Question: What is the value of the measurement in the image?
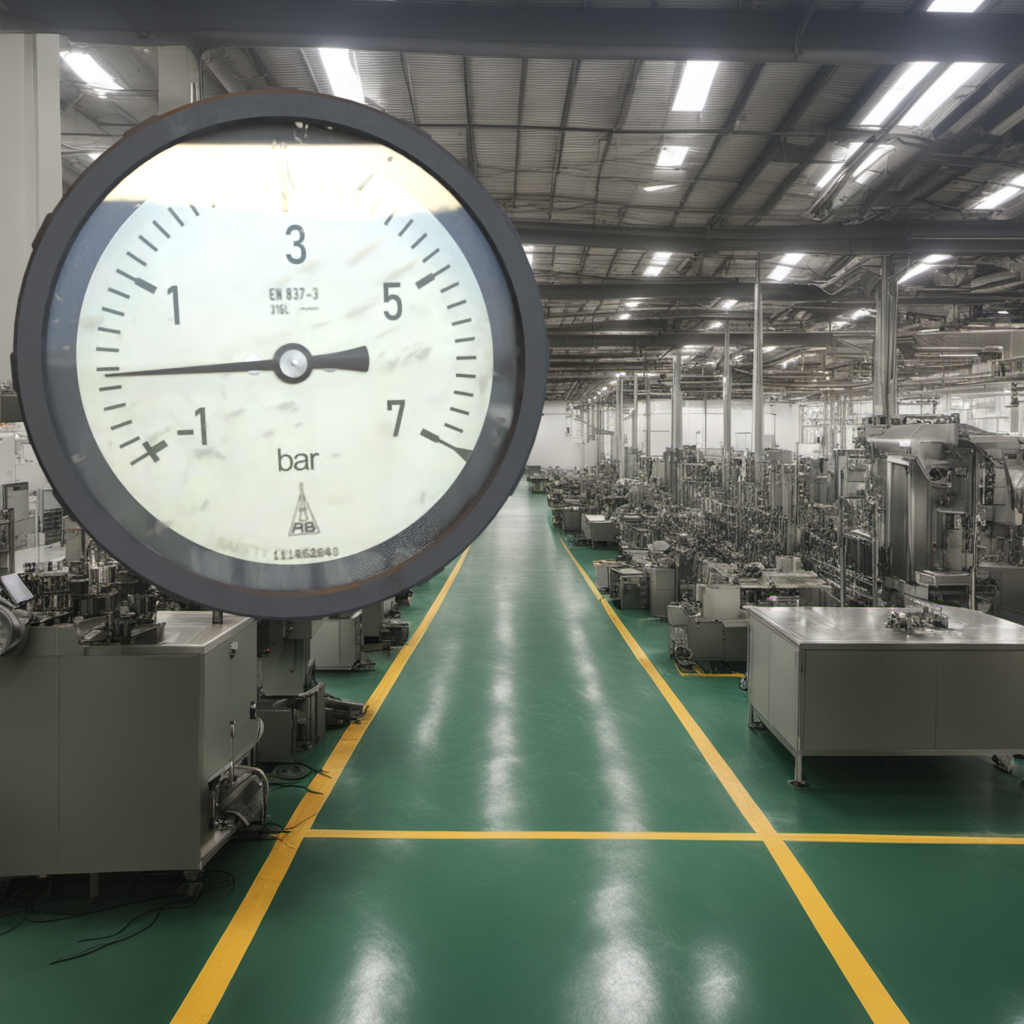
Answer: The result is -0.03
Question: What is the value range of the measurement in the image?
Answer: The range is from -1 to 7
Question: What is the minimum and maximum reading range of this measurement?
Answer: The minimum value is -1 and the maximum value is 7